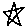
Label: star